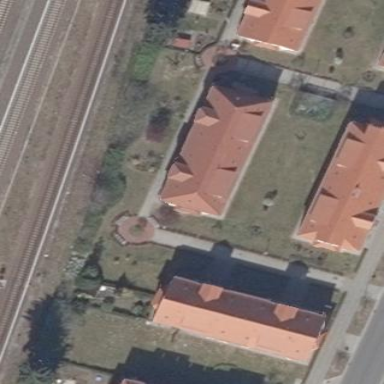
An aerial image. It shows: Hipped roof on apartment building.